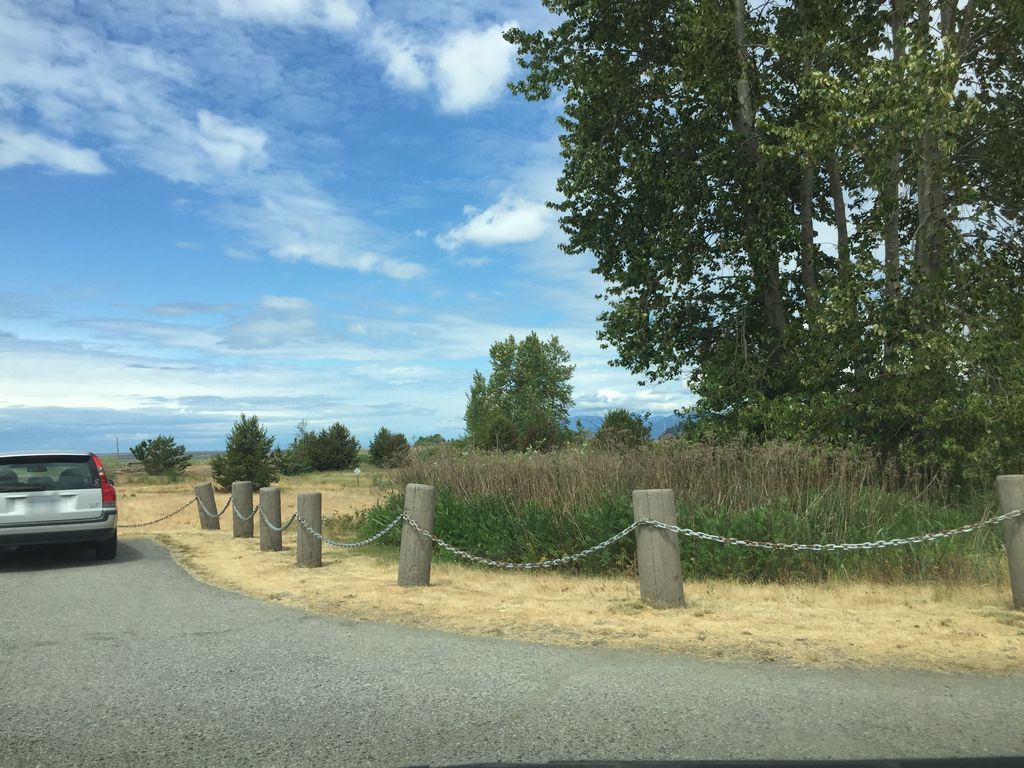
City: vancouver